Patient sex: M
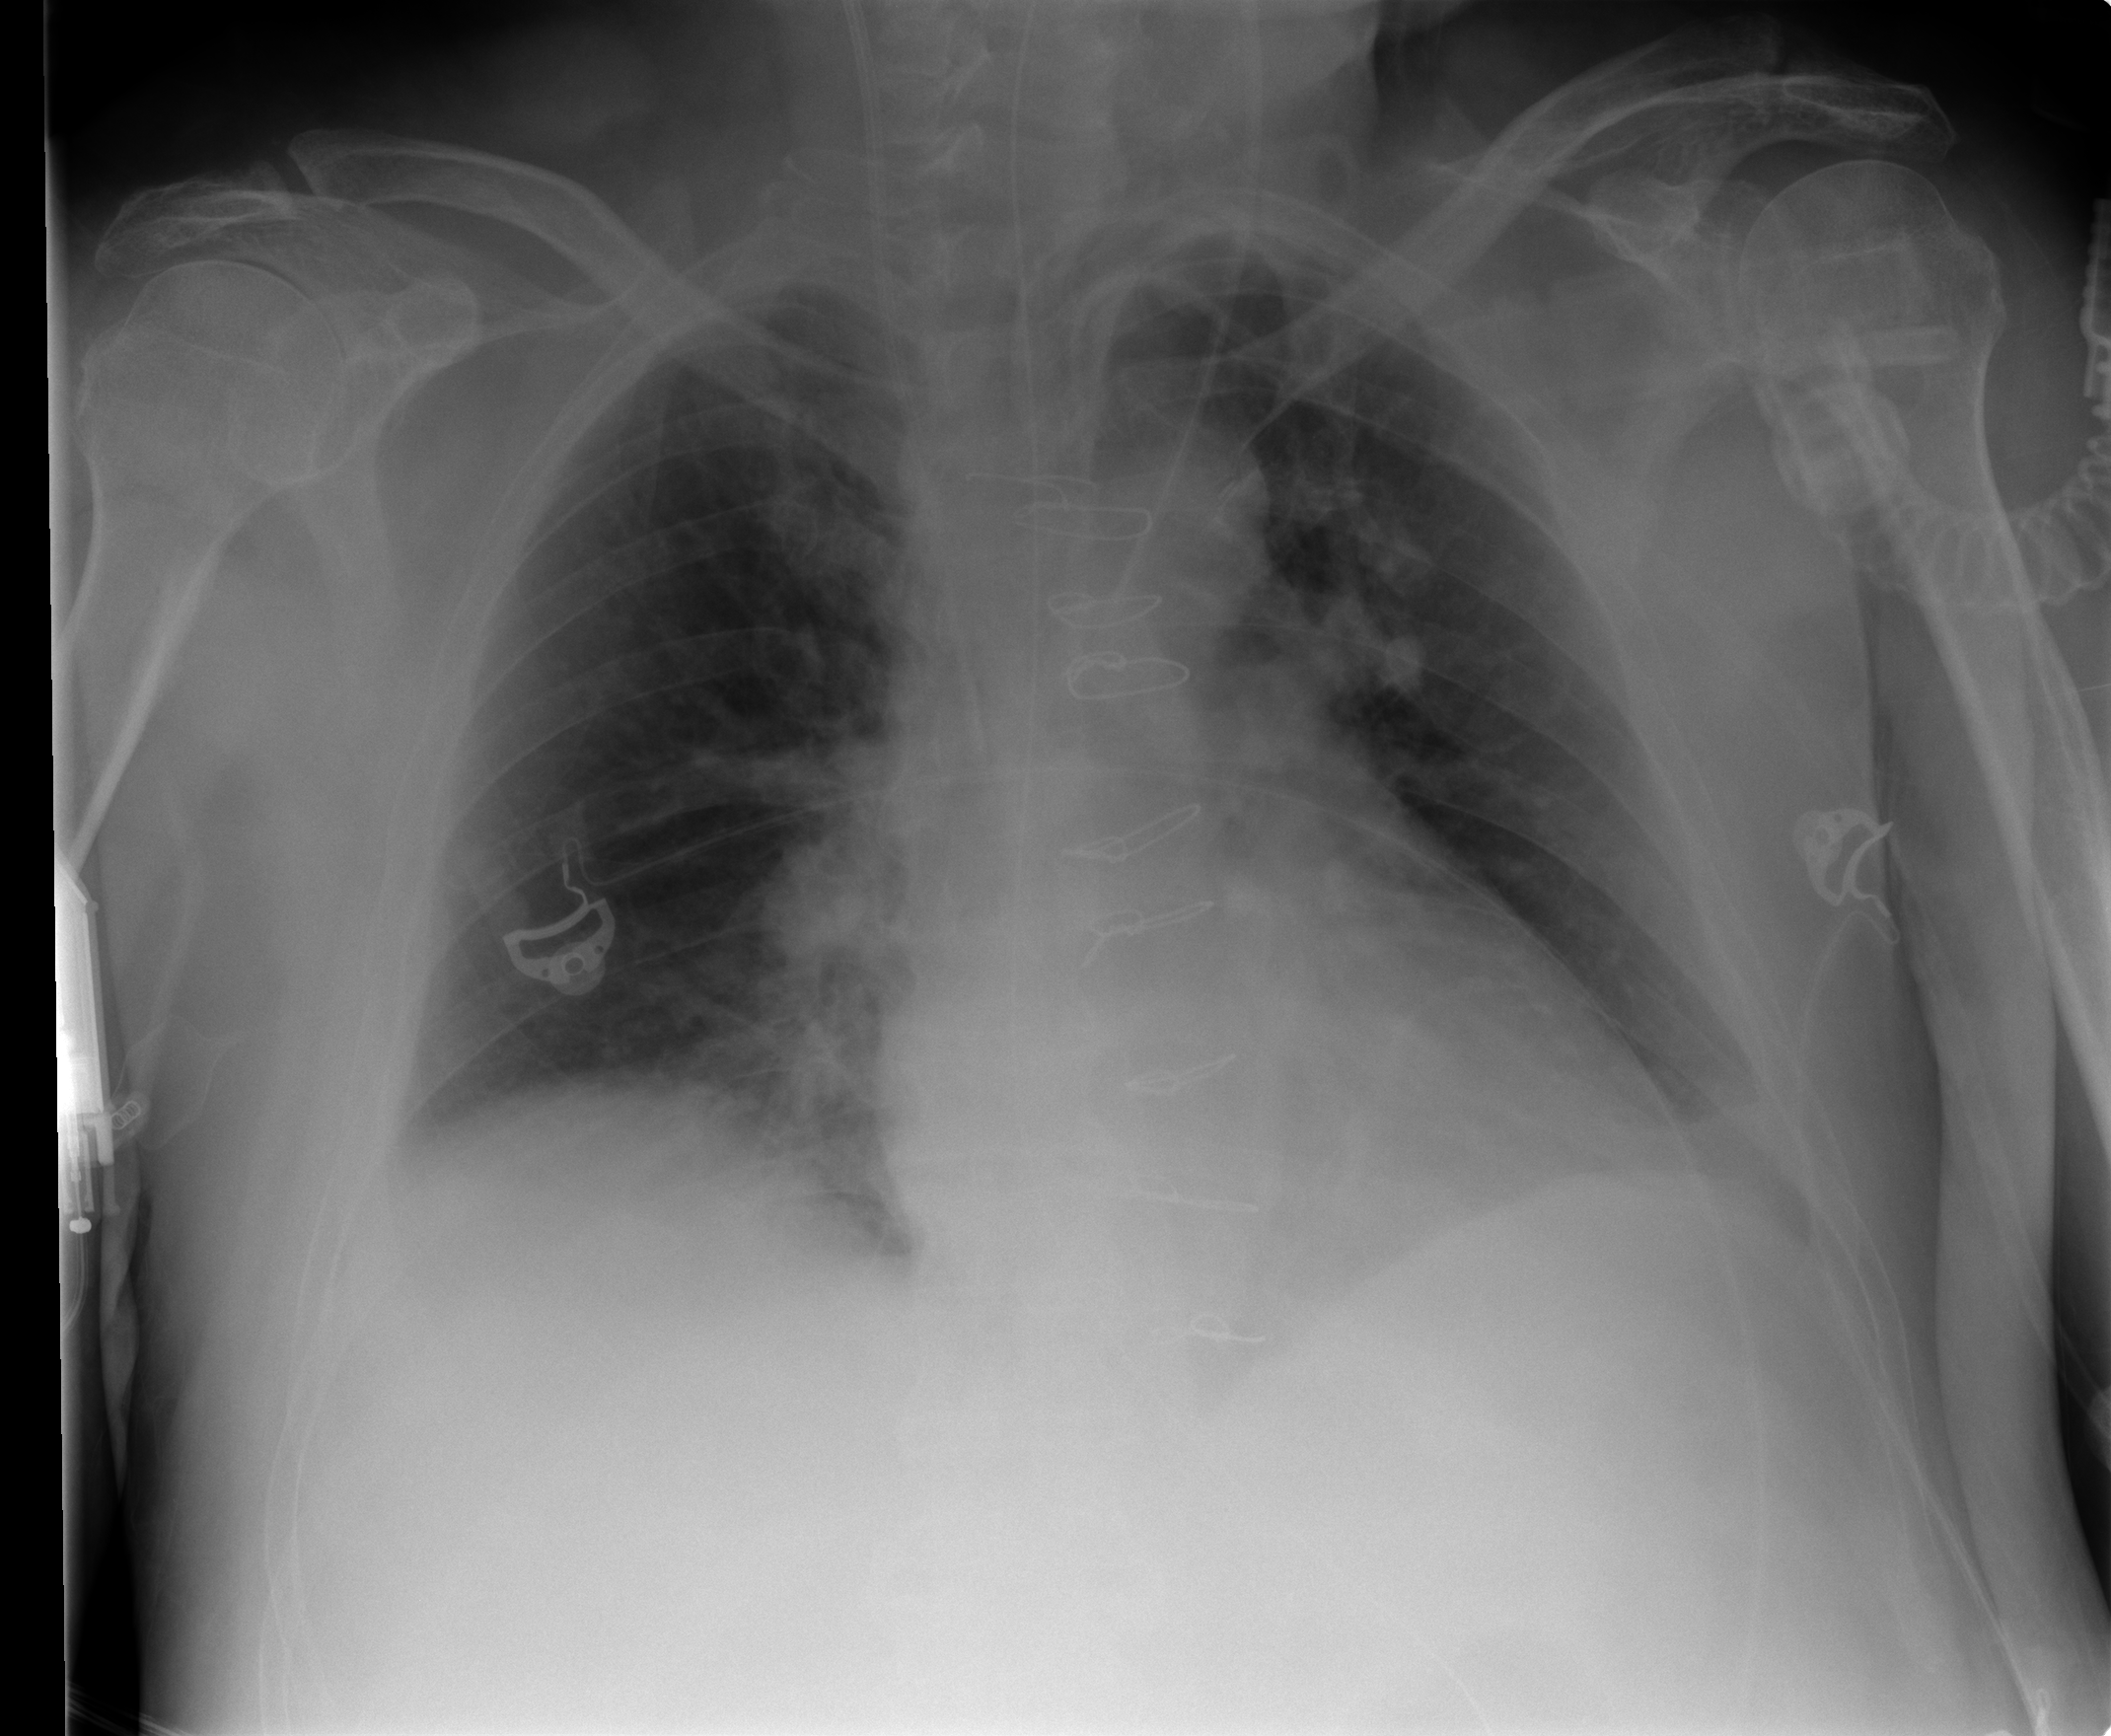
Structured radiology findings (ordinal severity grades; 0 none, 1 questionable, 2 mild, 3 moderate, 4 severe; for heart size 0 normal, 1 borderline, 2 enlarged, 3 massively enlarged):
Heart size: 1
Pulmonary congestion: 2
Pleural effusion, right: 1
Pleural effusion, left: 1
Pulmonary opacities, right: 0
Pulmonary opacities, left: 0
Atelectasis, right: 2
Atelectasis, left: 2